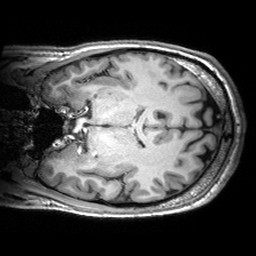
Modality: T1w
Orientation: coronal
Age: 32
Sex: male
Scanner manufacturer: siemens
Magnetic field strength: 3 T
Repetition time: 2.53 s
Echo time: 0.00299 s